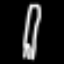
Label: fork